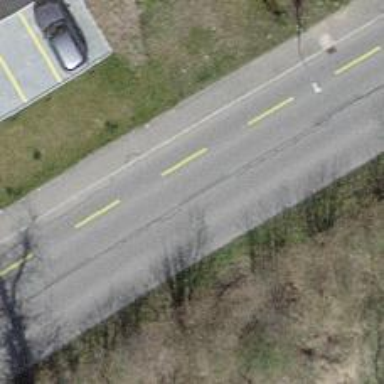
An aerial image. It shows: Tertiary road with dedicated cycle lane on the left side.